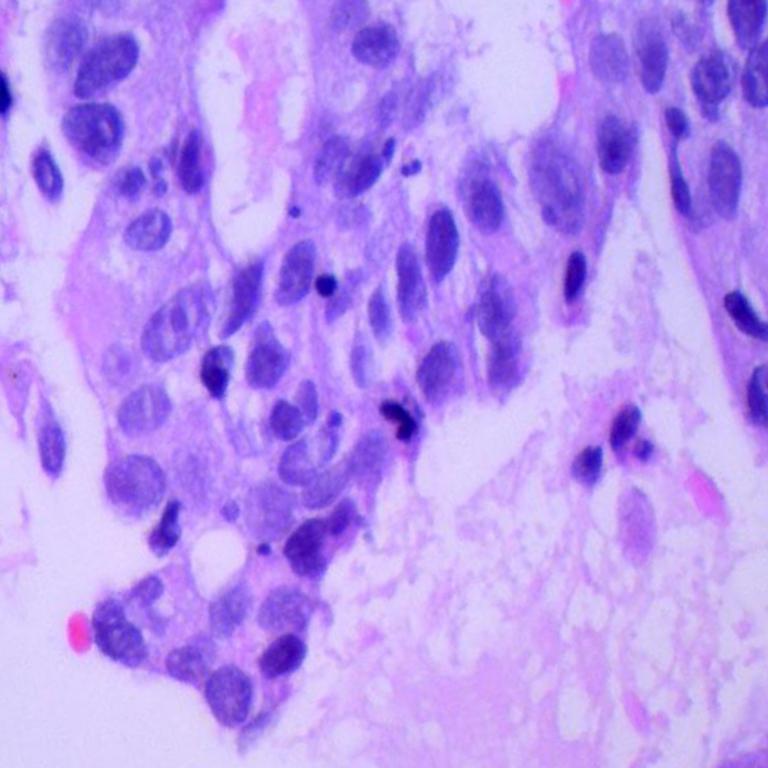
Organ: lung
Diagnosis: adenocarcinomas